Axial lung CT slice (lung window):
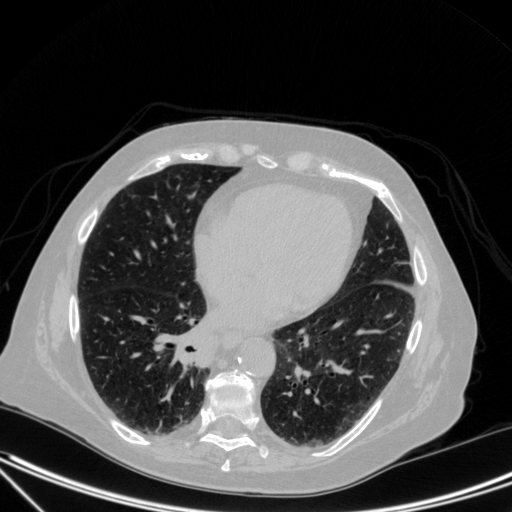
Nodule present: yes
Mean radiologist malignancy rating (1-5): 4